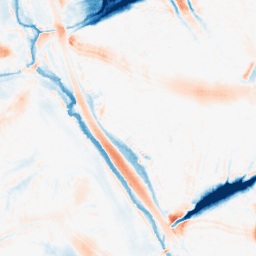
Category: morphological
Decomposition family: morphological
Decomposition parameters: operation: average
size: 20
Upsampling method: sinc_blackman
Upsampling parameters: scale: 4
kernel_size: 8
Upsampling scale: 4